Question: i'm designing a menu & sub-menu
and i am facing an issue with the alignment for the sub-menu

i would like to have the end of sub-menu to be aligned with the right-edge of "more" option, as arrow is pointed at.
if i use right: -somepx;
it would require me to have different alignment
in the chrome it would be 10px
while in the safari would be 5px
is there a cross platform solution for this.
the HTML code is:
'''
<div id=header>
<ul id="menu">
<li><a href="#">Get Closer</a></li>
<li><a href="#">Know your team</a></li>
<li><a href="#" class="more">More</a>
<ul>
<li><a href="#">Our Story</a></li>
<li><a href="#">Clients</a></li>
<li><a href="#">Testimonials</a></li>
<li><a href="#">Pricing</a></li>
<li><a href="#">Case Studies</a></li>
</ul>
</li>
<li><a href="#">Get in touch</a></li>
</ul>
</div>
'''
the CSS code is
'''
#header #menu {
margin-top: 25px;
padding: 0px;
float: right;
list-style:none;
clear: right;
}
#header #menu li {
padding: 10px 15px 6px 15px;
border: 1px solid #d2d2d2;
position:relative;
float: left;
margin-left: -1px;
}
#header #menu li:hover {
background-color: #fff;
}
#header #menu li:first-child {
border-radius: 55px 0 0 55px;
padding-left: 20px;
}
#header #menu li:last-child {
border-right: 1px solid #d2d2d2;
border-radius: 0 55px 55px 0;
padding-right: 20px;
}
#header #menu a {
display:block;
font: 20px 'Klavika Rg';
text-transform: uppercase;
}
#header #menu .more:after {
content: "{";
font-family: 'WebSymbols';
font-size: 22px;
margin-left: 7px;
line-height: 0;
}
/*--- DROPDOWN ---*/
#header #menu ul{
list-style:none;
position: absolute;
right: 0px;
margin: 0;
visibility: hidden;
}
#header #menu ul li{
position: relative;
float: left;
margin-top: 0;
padding: 6px 10px 1px 10px;
margin-left: -1px;
}
#header #menu ul li:first-child {
border-radius: 15px 0 0 15px;
padding-left: 20px;
}
#header #menu ul li:last-child {
border-right: 1px solid #d2d2d2;
border-radius: 0 0 15px 0;
padding-right: 20px;
}
#header #menu ul a{
white-space:nowrap;
font: 15px 'Klavika Rg';
transition: all 0;
-moz-transition: all 0; /* Firefox 4 */
-webkit-transition: all 0; /* Safari and Chrome */
-o-transition: all 0; /* Opera */
}
#header #menu li ul{
margin-top: 6px;
width: 500px;
}
#header #menu li:hover ul{
visibility: visible;
}
'''
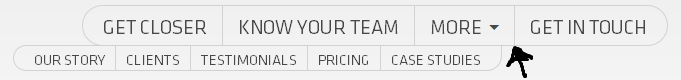
Answer: Well what you have to do is changing the floot to header:
'''
#header #menu ul li{
position: relative;
float: right; <------- Here
margin-top: 0;
padding: 6px 10px 1px 10px;
margin-left: -1px; <------- change this to -1px for prefection. (:
}
'''